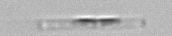
Label: Leptocylindrus